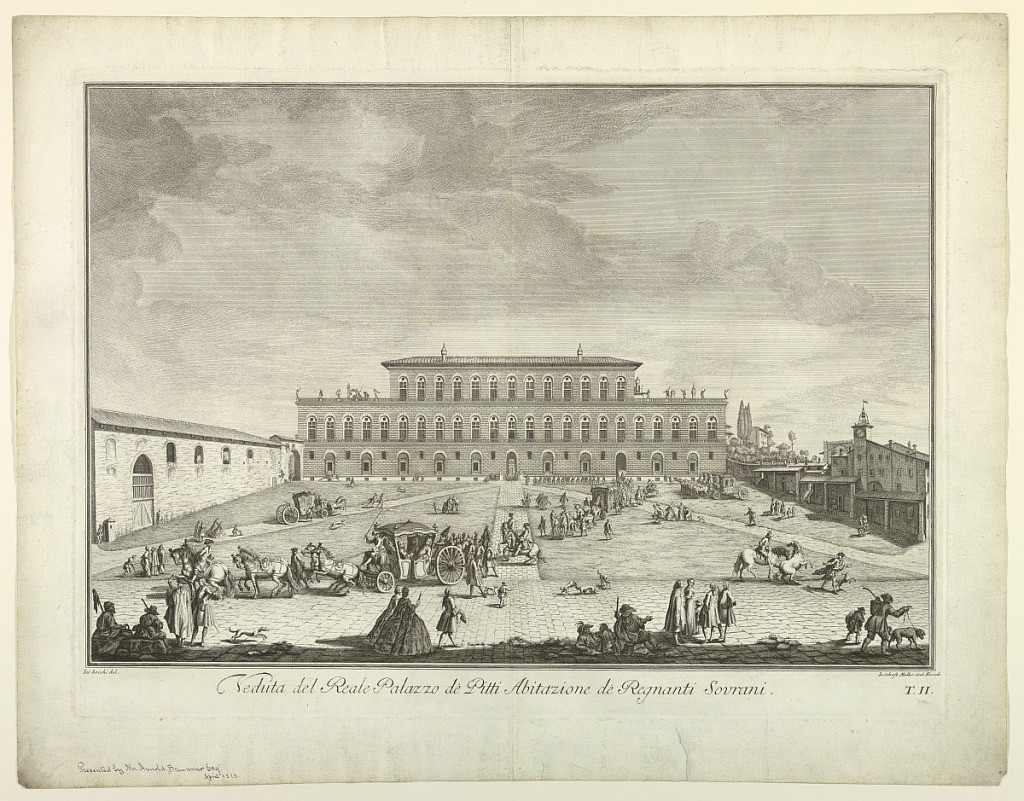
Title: View of the Pitti Palace in Florence, Plate 2 from "Scelta di XXIV Vedute delle principali contrade, piazze, chiese, e palazzi della Città di Firenze"
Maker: Johann Sebastian Müller, German, ca. 1715 - 1792
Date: ca. 1743
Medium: Etching on paper
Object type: Print
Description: Berline 2700. Bottom margin: "Ios. Zocchi del." "Veduta del R eale Palazzo de' Pitti Abitazione de' Regnanti Sovrani." "Io. Sebast. Muller scul. Norimb / [ergae]." "P.II."